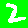
Digit: 2